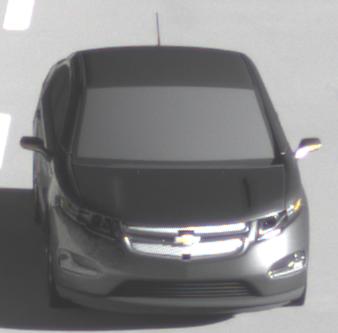
Make: Chevrolet
Model: Volt
Detailed model: Volt
Model produced from: 2011/11
Model produced until: 2014/08
Doors: 5
Color: gray
Road condition: dry road
Daytime: morning or afternoon
Contrast: high contrast